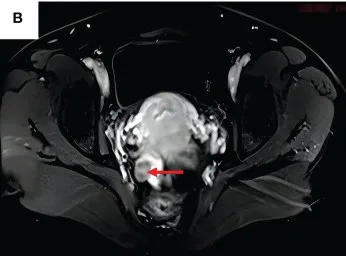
Full abdomen + pelvis magnetic resonance imaging. (B) Enhancement of the right pelvic nodal lesion (red arrow) on T1-weighted images.
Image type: radiology (mri)